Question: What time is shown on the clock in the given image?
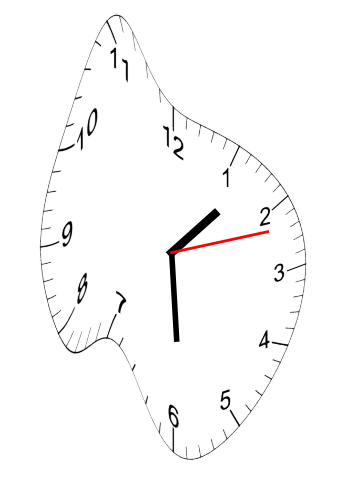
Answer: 01:29:12